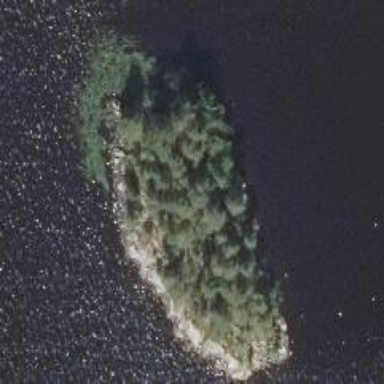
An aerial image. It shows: Islet covered with woodland.